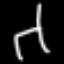
Label: chair